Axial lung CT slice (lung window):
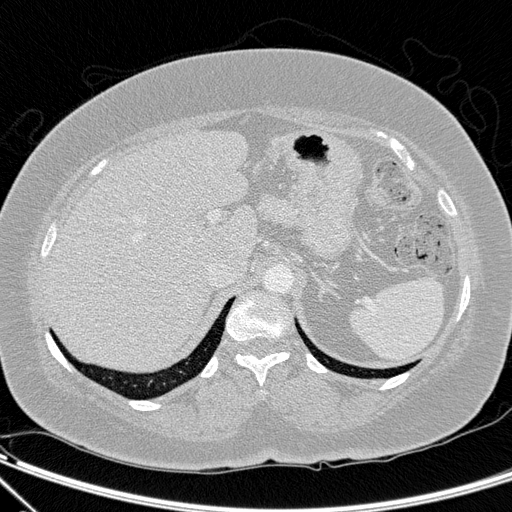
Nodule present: no